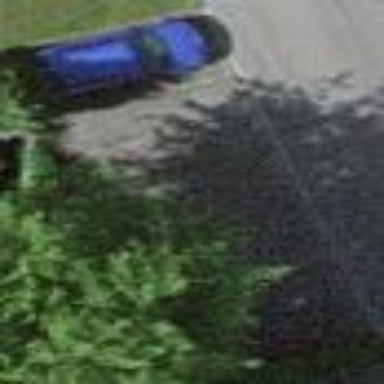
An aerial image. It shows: Asphalt street-side parking area.